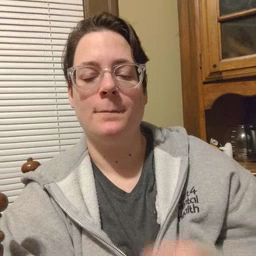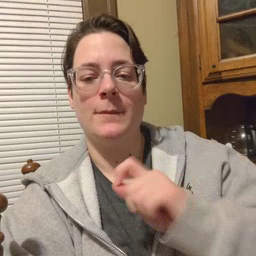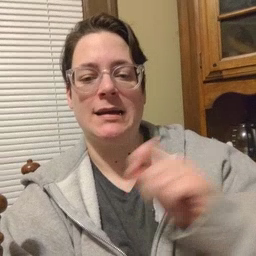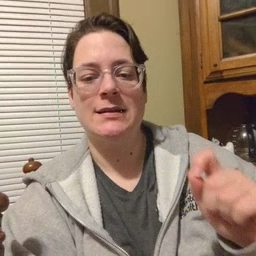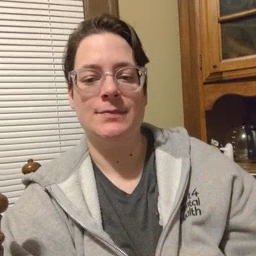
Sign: pen